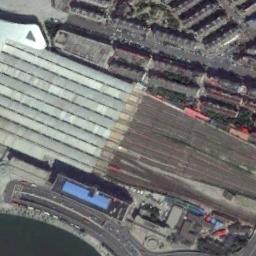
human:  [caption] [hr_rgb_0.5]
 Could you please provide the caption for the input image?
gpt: Many buildings of different shapes are beside the railway station .

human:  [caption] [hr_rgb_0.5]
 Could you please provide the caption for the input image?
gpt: The railway station is between some buildings and river .

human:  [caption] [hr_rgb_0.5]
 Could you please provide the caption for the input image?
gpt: There is a large, Well-equipped railway station in the city .

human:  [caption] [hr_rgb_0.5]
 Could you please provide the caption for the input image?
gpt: The railway station has some railways and a white building and some other buildings are next to the railway station .

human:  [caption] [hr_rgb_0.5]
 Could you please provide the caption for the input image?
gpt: There are some buildings around the railway station .